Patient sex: M
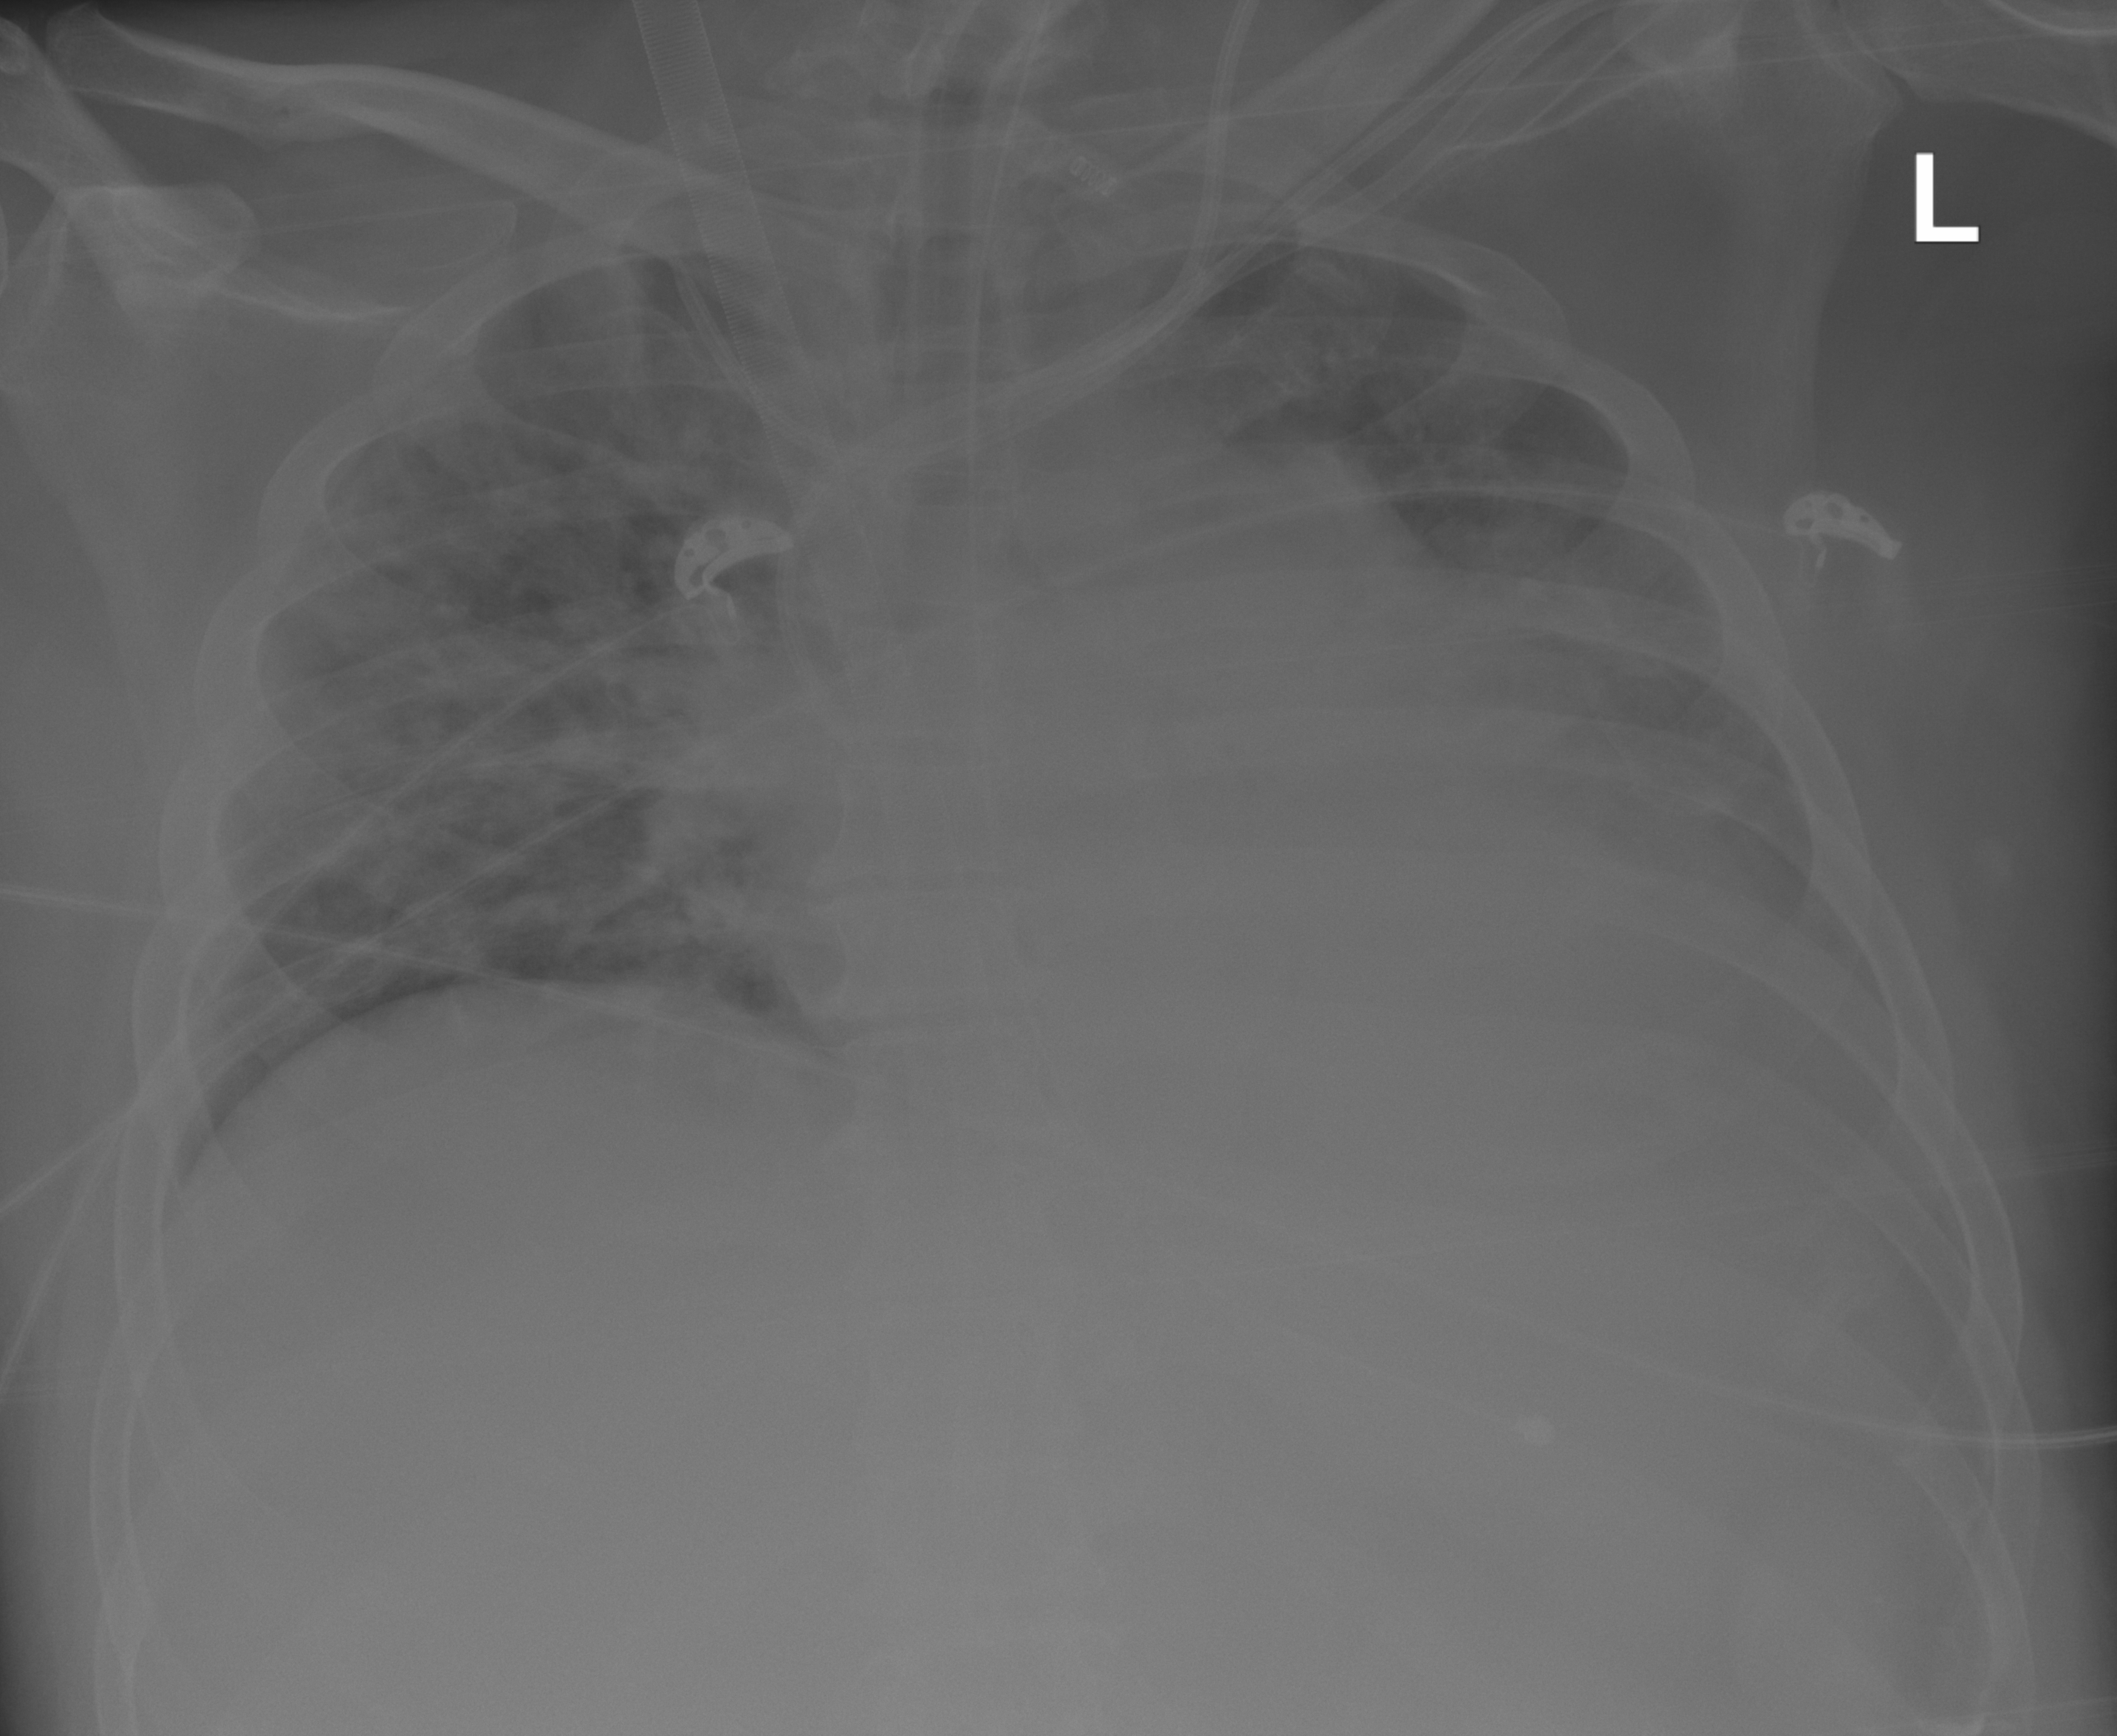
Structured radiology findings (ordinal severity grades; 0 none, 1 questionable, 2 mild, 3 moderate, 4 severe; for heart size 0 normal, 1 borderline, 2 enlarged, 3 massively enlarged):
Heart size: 1
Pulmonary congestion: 2
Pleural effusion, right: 0
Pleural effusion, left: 2
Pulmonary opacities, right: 3
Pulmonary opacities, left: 3
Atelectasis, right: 2
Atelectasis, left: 2